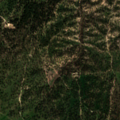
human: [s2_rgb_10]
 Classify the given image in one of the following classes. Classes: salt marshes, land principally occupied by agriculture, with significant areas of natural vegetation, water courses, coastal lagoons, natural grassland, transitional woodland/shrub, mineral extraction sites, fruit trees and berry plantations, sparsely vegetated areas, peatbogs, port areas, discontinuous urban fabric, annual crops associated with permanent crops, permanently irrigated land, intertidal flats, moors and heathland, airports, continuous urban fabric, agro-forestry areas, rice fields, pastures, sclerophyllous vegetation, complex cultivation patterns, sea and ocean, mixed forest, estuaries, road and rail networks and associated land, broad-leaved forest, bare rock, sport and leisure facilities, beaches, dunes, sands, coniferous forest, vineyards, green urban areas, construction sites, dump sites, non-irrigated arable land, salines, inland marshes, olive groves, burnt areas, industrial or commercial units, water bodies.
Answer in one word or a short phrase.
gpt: non-irrigated arable land, agro-forestry areas